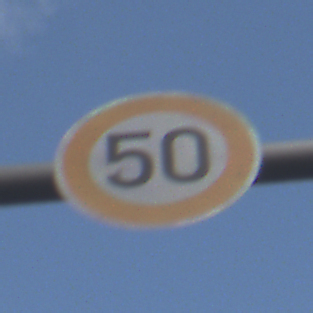
Verkehrszeichen: Geschwindigkeit50
Umgebung: Outdoor, RoadRail
Tageszeit: MorningAfternoon
Wetter: PartlyCloudy
Licht: Natural
Jahreszeit: NotSpecified
Kontrast: LowContrast